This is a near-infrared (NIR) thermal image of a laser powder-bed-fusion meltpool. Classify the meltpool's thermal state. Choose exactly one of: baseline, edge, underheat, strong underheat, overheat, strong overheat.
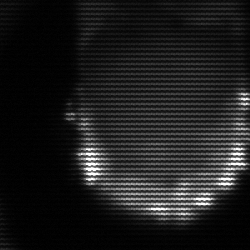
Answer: baseline